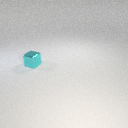
small cyan metal cube